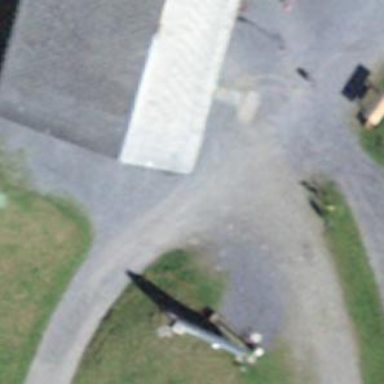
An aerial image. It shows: Charging station.